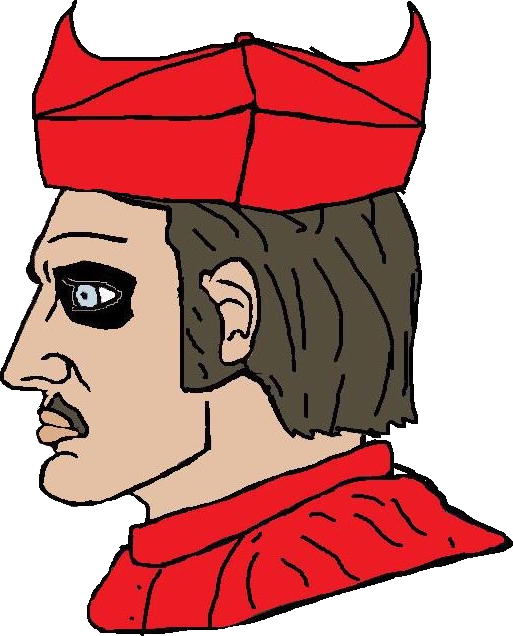
Label: 4_Yes_Chad